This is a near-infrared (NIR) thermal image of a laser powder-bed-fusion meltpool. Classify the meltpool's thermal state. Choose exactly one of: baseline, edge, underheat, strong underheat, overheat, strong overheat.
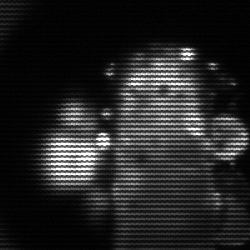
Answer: strong underheat